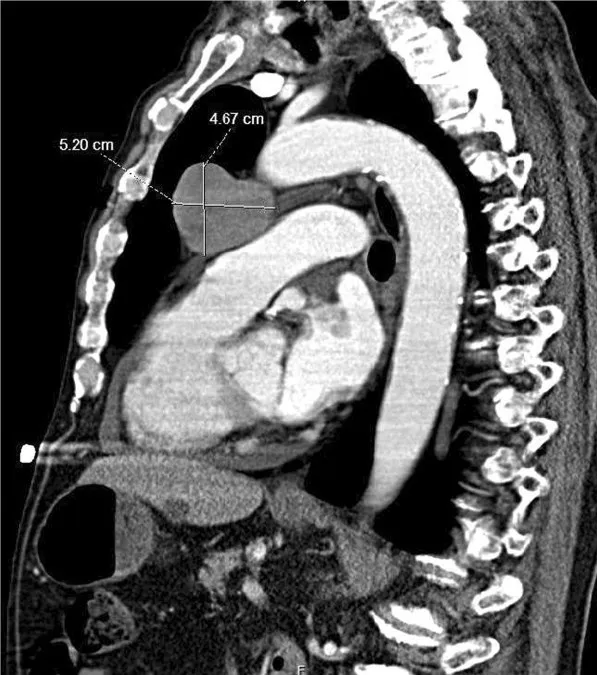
CT scan of the chest. Sagittal CT scan image of the chest reveals a large mediastinal mass measuring 5.2 x 4.7 cm. There is no hilar or mediastinal lymphadenopathy.
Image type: radiology (ct)